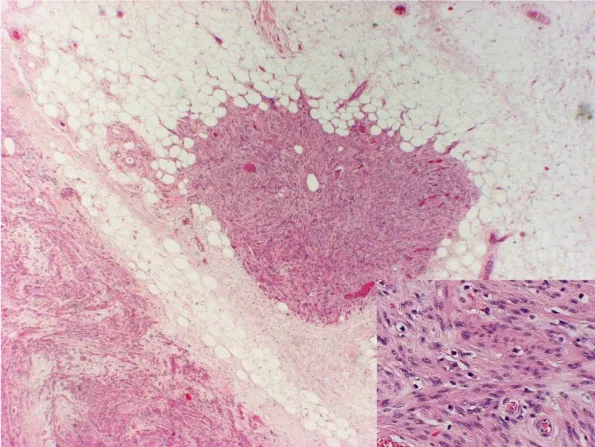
Nodules of smooth muscle fibres admixed with mature adipose tissue. (Haematoxylin and eosin staining (x40) - Inset x200).
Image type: pathology (h&e)